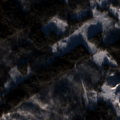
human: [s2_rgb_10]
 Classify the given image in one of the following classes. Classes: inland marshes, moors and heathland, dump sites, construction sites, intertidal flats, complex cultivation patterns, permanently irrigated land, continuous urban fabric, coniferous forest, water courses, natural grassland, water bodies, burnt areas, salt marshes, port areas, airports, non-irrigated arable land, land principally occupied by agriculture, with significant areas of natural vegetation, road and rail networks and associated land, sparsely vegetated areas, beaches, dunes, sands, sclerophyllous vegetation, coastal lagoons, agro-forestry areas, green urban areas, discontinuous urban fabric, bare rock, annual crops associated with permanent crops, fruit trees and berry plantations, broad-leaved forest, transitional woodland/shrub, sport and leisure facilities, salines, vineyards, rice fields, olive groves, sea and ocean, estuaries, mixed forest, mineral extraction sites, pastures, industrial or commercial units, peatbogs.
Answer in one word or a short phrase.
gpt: land principally occupied by agriculture, with significant areas of natural vegetation, coniferous forest, mixed forest, transitional woodland/shrub